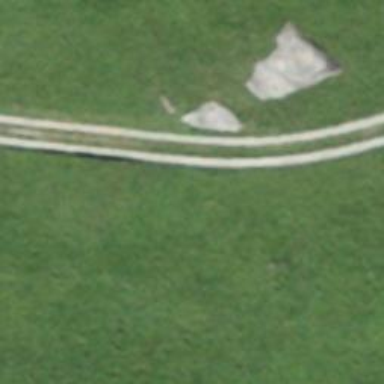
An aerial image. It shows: Track road with grade2 tracktype. The trail visibility is excellent.